Interaction volume radius: 10 \u00c5
Interaction volume height: 10 \u00c5
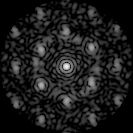
Disorder parameter: 0.5329